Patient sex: F
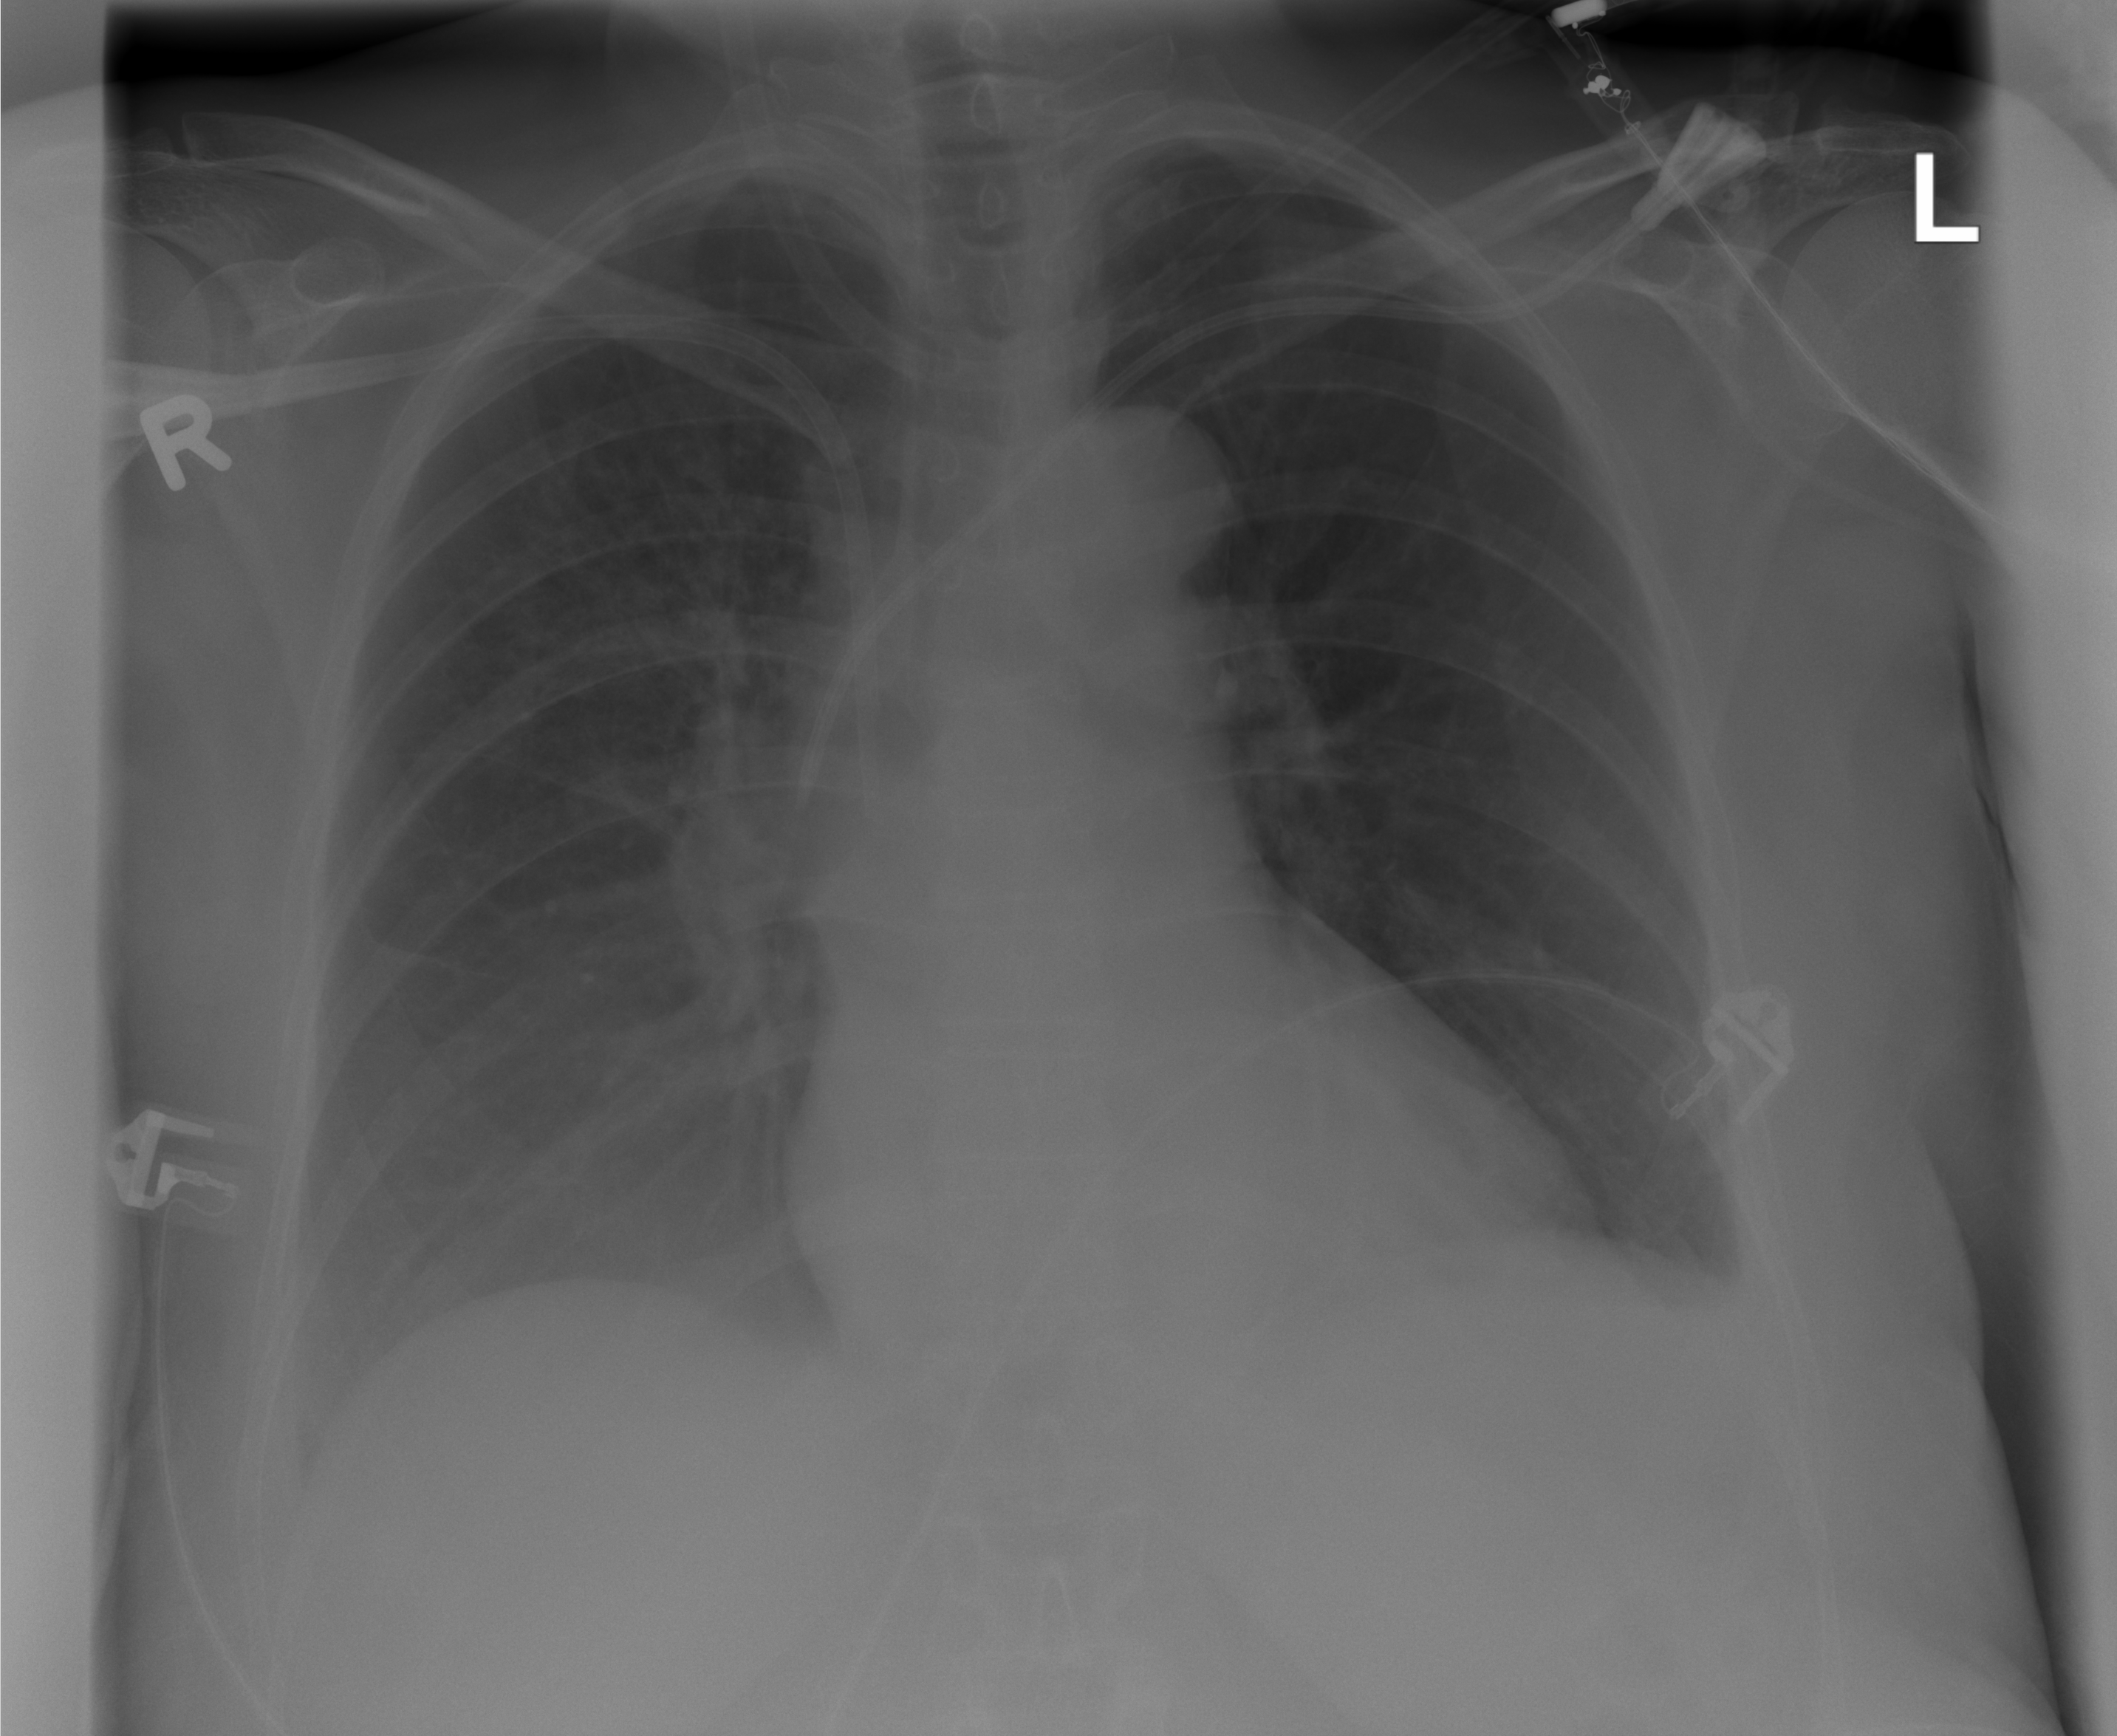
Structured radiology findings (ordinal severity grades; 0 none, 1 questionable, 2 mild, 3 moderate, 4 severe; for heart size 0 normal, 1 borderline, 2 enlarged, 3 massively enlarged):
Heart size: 0
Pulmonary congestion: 0
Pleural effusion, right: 1
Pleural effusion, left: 2
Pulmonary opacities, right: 0
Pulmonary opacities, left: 0
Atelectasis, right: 0
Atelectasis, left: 1